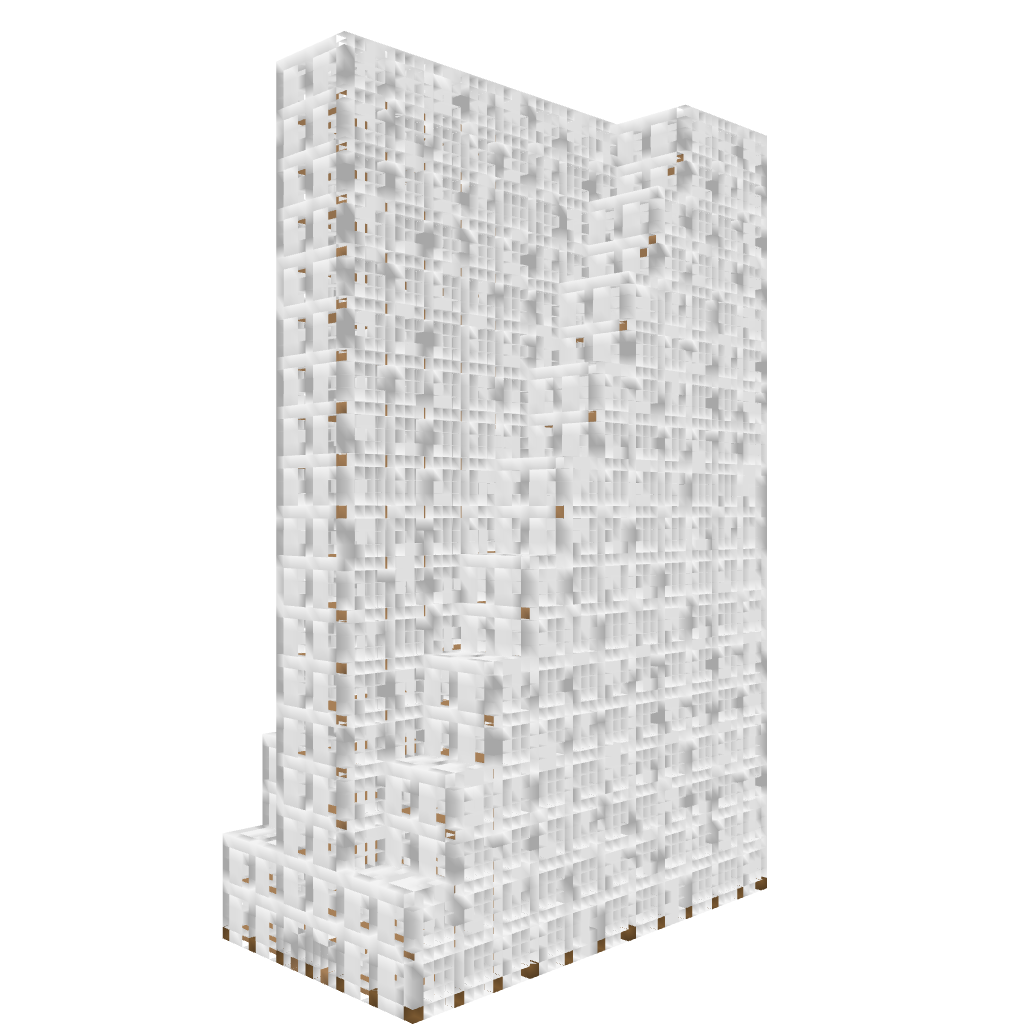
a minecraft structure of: Modern Skyscraper #2 bad low quality